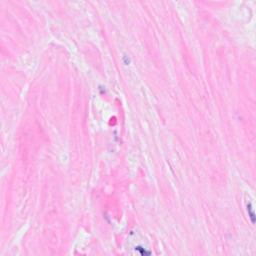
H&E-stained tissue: Breast